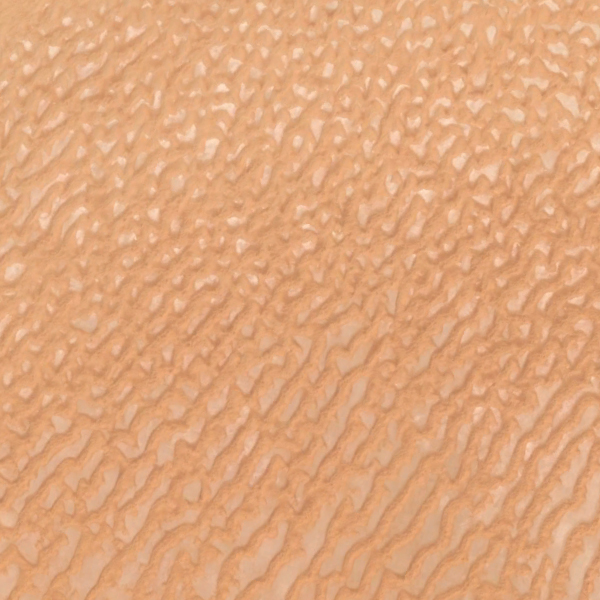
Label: Desert